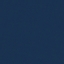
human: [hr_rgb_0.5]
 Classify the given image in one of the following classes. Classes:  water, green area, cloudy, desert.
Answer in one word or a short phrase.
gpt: water